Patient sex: M
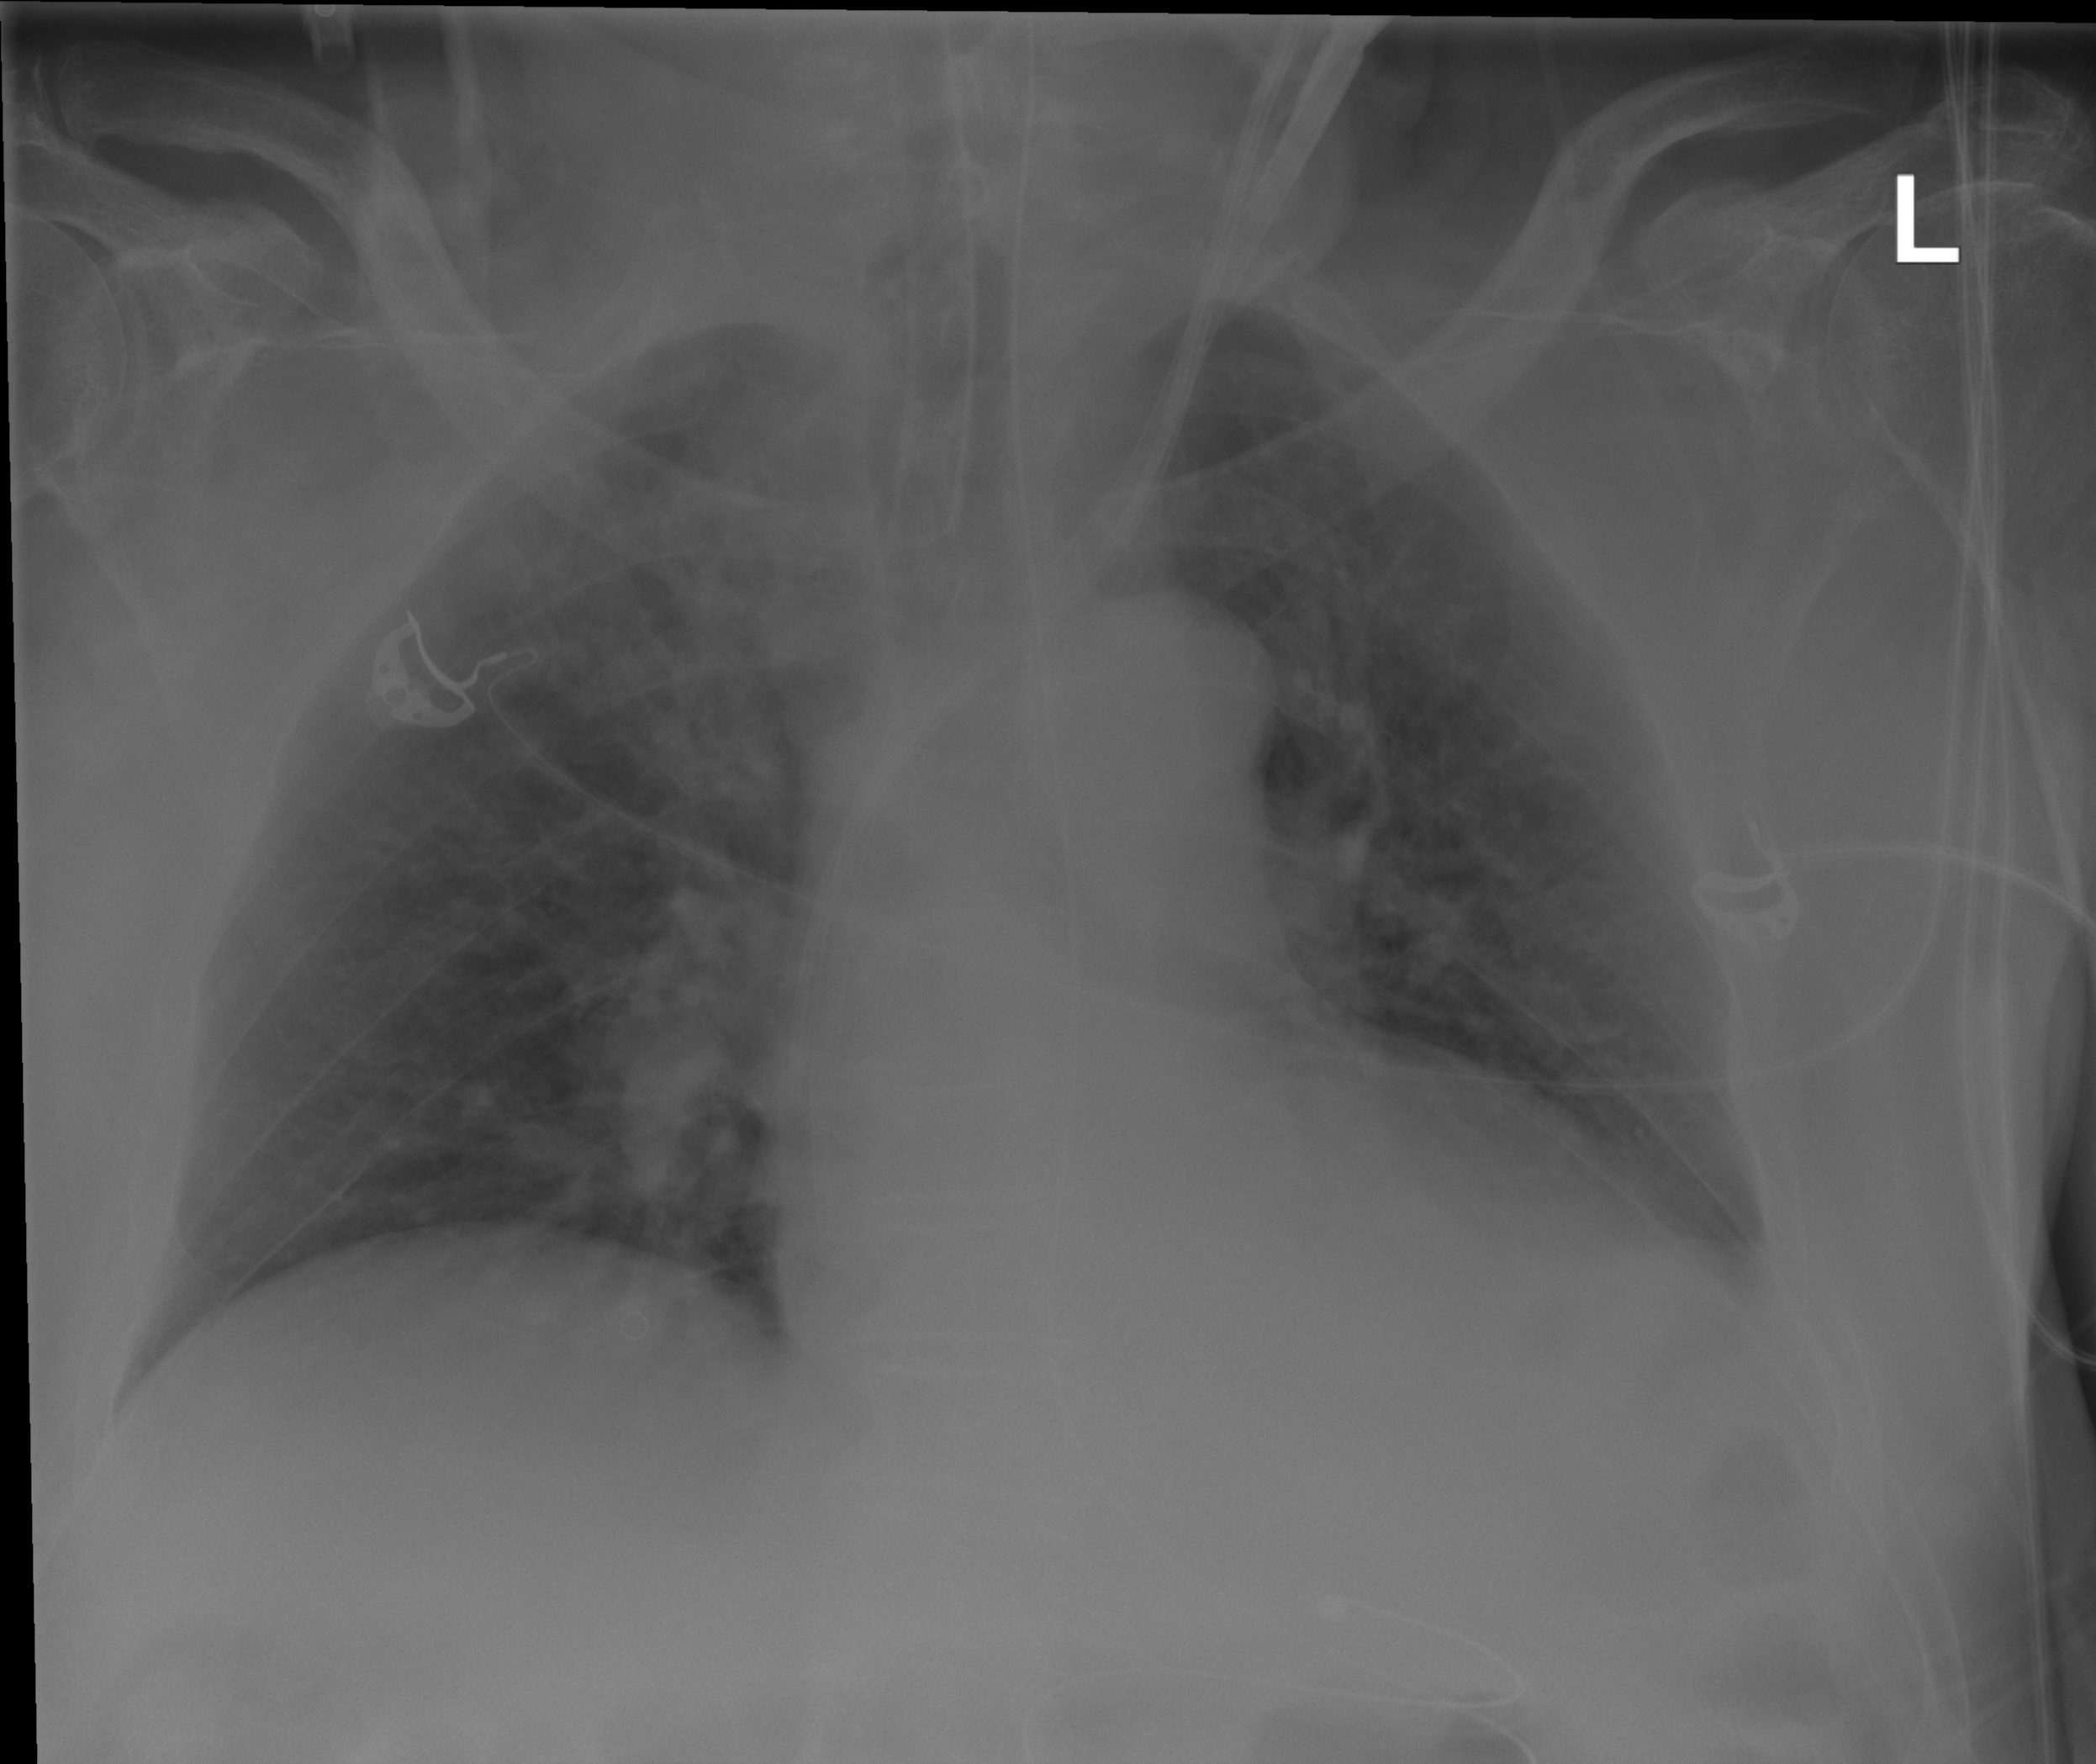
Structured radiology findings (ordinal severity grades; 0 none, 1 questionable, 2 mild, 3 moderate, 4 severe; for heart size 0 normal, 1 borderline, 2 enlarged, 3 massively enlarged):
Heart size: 2
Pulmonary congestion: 2
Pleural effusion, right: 0
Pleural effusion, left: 2
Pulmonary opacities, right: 0
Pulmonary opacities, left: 0
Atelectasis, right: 0
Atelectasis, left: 2